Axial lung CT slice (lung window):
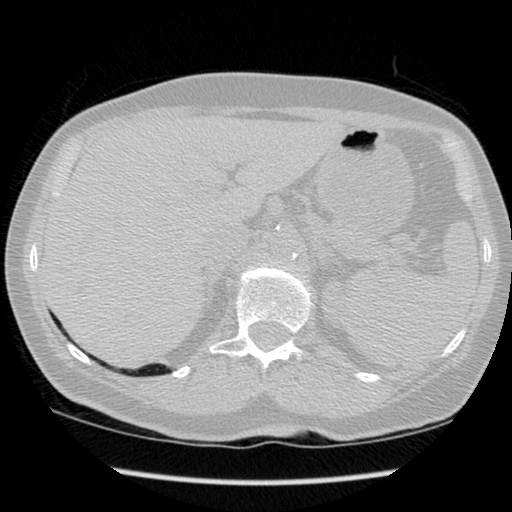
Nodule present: no